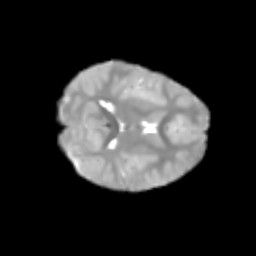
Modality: T2w
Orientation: axial
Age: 6
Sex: female
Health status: healthy